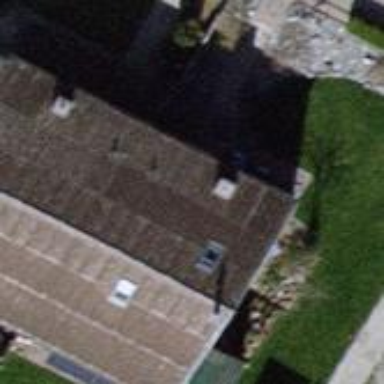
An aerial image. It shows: Terrace building.